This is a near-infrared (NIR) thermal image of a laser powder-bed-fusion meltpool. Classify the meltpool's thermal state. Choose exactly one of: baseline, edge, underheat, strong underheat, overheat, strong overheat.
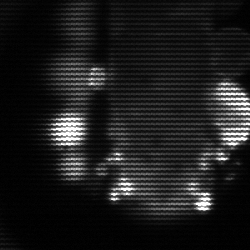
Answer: strong underheat